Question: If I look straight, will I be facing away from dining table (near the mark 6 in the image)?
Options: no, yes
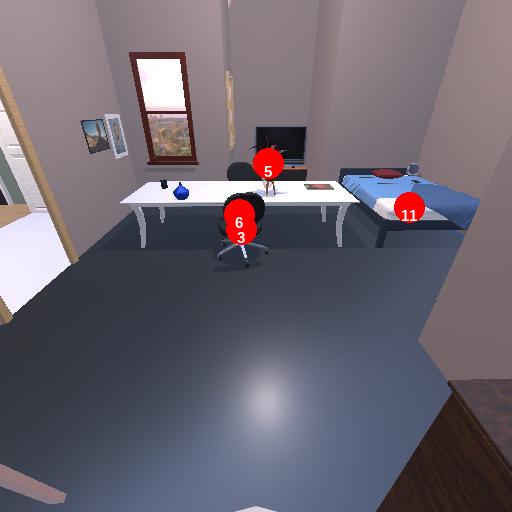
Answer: no